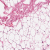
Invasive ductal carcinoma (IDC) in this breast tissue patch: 0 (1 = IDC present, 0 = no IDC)